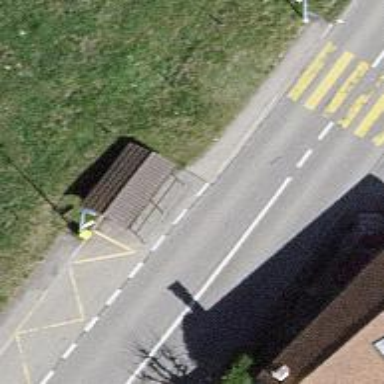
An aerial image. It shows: Bus stop with sheltered platform for public transport.